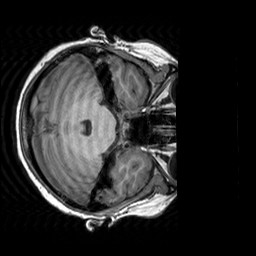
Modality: T1w
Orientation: axial
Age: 25
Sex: female
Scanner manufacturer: siemens
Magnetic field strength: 3 T
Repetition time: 2.3 s
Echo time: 0.00303 s